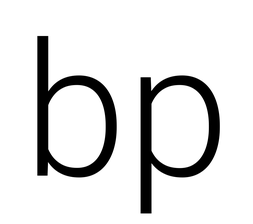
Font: Roboto_Light